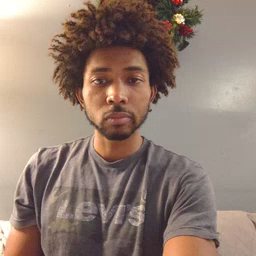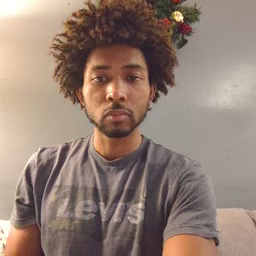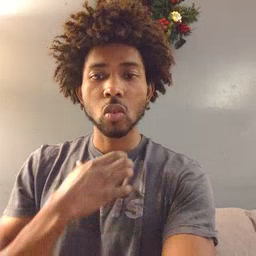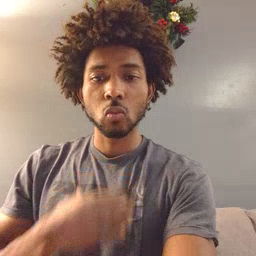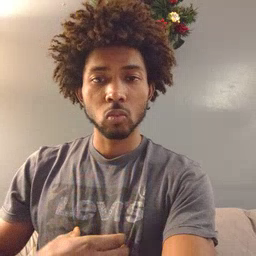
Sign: hungry